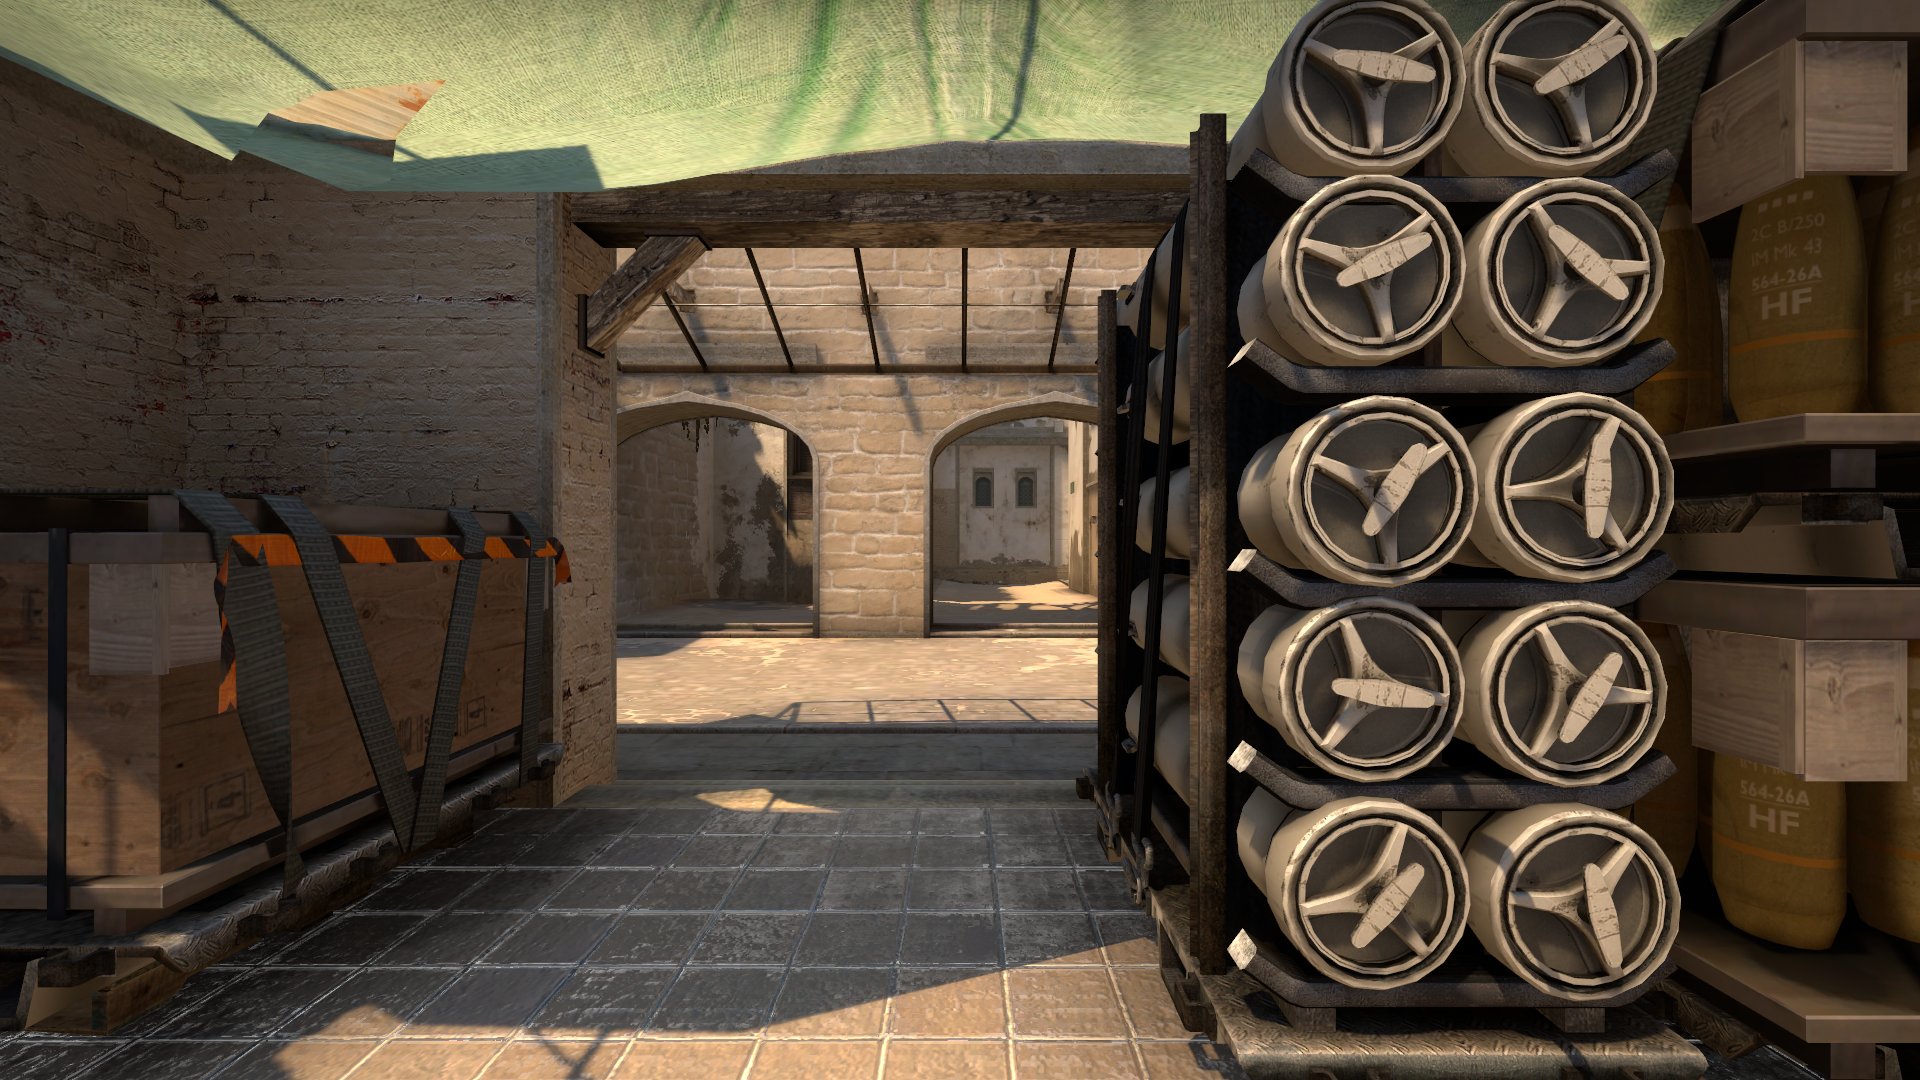
Map: de_mirage